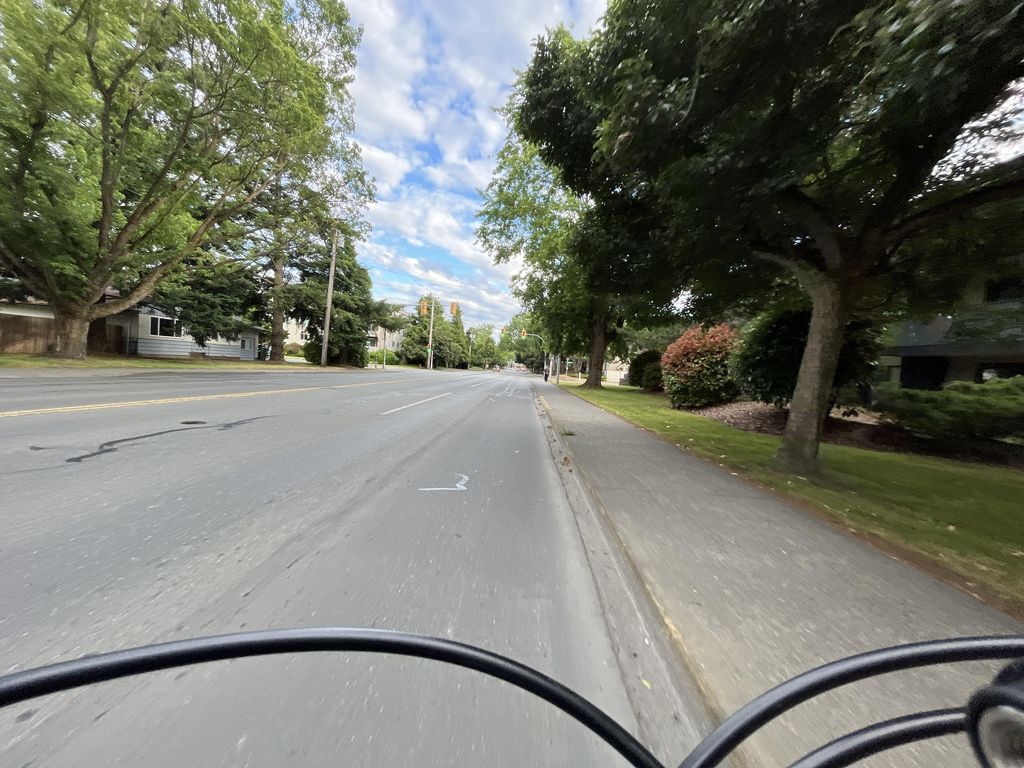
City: victoria